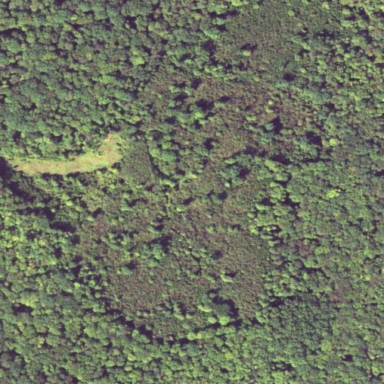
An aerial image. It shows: Patch of scrub vegetation.